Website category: university
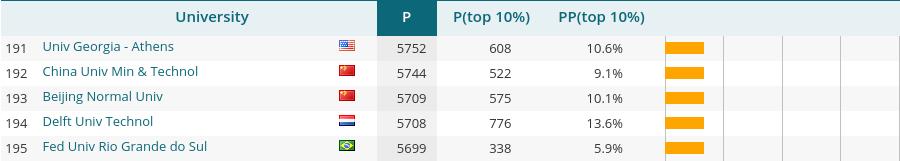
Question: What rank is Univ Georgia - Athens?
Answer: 191

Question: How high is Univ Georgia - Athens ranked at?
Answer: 191

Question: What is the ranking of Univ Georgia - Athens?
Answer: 191

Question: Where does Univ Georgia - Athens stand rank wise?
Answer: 191

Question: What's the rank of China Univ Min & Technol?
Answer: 192

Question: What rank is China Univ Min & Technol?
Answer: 192

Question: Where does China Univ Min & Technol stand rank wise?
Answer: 192

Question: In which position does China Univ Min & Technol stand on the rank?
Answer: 192

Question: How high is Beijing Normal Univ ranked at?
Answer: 193

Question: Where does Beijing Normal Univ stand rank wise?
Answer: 193

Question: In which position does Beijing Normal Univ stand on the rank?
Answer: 193

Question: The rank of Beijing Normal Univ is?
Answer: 193

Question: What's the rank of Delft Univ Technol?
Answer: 194

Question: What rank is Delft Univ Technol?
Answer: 194

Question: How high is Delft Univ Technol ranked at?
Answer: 194

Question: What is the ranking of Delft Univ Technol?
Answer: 194

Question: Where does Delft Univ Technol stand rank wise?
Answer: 194

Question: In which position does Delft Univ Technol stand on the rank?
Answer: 194

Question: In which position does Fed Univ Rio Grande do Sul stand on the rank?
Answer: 195

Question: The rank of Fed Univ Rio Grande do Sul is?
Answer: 195

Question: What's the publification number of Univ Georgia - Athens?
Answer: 5752

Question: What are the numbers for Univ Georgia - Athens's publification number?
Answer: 5752

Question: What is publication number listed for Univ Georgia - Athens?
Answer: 5752

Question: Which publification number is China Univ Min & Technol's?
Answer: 5744

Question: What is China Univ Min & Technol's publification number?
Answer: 5744

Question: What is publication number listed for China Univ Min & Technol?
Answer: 5744

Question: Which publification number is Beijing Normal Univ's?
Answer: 5709

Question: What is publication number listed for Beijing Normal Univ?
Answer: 5709

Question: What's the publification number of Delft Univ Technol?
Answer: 5708

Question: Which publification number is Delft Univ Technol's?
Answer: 5708

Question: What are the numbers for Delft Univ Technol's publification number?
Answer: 5708

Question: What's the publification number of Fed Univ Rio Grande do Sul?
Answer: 5699

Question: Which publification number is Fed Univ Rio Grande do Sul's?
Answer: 5699

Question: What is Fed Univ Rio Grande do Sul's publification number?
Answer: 5699

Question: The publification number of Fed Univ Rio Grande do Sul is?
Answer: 5699

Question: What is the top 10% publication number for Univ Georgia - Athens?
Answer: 608

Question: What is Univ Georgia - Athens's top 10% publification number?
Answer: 608

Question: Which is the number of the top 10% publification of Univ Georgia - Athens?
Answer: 608

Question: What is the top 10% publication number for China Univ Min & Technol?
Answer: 522

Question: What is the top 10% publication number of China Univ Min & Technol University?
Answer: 522

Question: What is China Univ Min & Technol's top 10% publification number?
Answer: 522

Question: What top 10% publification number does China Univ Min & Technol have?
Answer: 522

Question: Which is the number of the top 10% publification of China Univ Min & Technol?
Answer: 522

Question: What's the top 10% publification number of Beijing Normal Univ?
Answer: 575

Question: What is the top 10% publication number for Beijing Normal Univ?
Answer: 575

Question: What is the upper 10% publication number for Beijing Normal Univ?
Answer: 575

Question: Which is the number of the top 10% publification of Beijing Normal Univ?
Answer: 575

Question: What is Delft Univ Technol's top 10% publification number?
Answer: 776

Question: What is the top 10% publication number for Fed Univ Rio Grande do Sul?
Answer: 338

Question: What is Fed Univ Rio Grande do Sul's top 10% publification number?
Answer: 338

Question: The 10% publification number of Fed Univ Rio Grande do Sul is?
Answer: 338

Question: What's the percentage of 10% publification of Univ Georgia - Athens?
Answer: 10.6%

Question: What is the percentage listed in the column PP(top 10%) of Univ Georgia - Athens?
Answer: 10.6%

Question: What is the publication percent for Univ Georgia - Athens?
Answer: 10.6%

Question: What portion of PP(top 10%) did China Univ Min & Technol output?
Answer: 9.1%

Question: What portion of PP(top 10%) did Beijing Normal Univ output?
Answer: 10.1%

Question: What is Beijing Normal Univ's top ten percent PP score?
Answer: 10.1%

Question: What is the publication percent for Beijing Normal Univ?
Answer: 10.1%

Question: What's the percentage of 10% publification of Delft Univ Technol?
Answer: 13.6%

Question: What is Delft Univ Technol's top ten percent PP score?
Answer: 13.6%

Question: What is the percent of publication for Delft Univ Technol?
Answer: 13.6%

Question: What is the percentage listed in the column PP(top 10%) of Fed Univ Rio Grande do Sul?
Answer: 5.9%

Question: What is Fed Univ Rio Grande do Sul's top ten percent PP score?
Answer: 5.9%

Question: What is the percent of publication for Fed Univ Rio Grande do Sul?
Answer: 5.9%